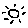
Label: sun